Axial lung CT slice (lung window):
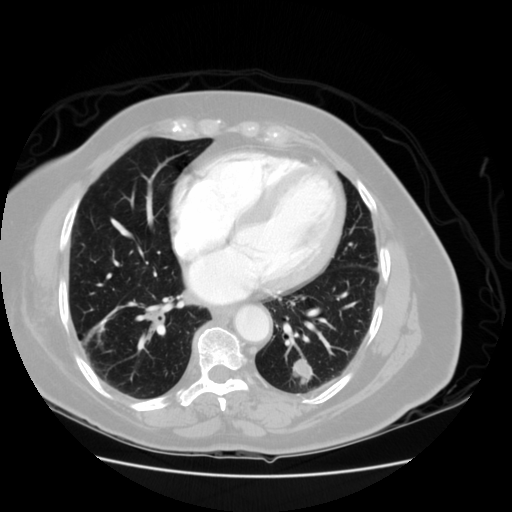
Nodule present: yes
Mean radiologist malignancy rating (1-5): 4